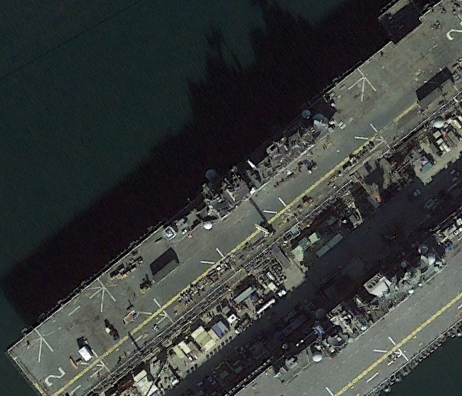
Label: assault